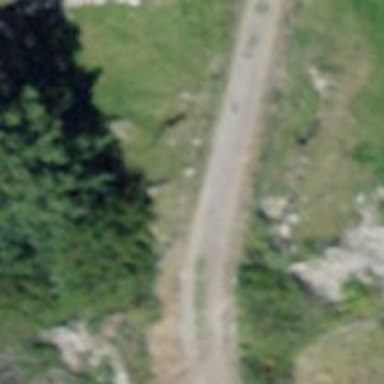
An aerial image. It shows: Track road with ground surface.